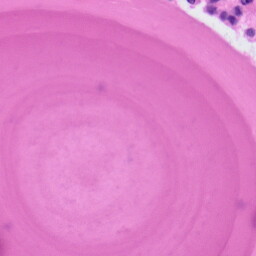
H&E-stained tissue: Prostate